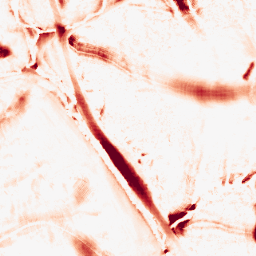
Category: morphological
Decomposition family: tophat
Decomposition parameters: size: 20
mode: white
Upsampling method: sinc_blackman
Upsampling parameters: scale: 4
kernel_size: 8
Upsampling scale: 4